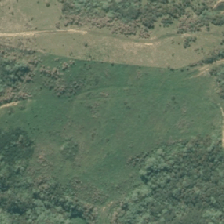
Land cover: high_producing_grassland